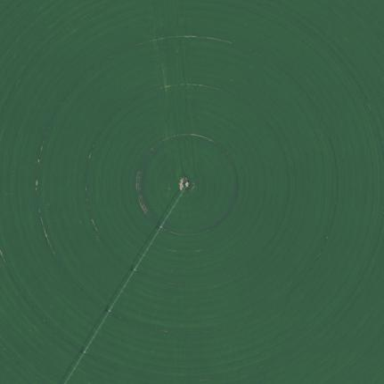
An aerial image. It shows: Farmland with pivot irrigation system.